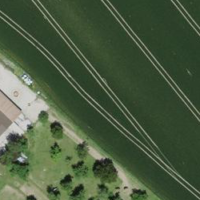
EUNIS habitat code: 52
Species observed at this site:
Sisymbrium officinale